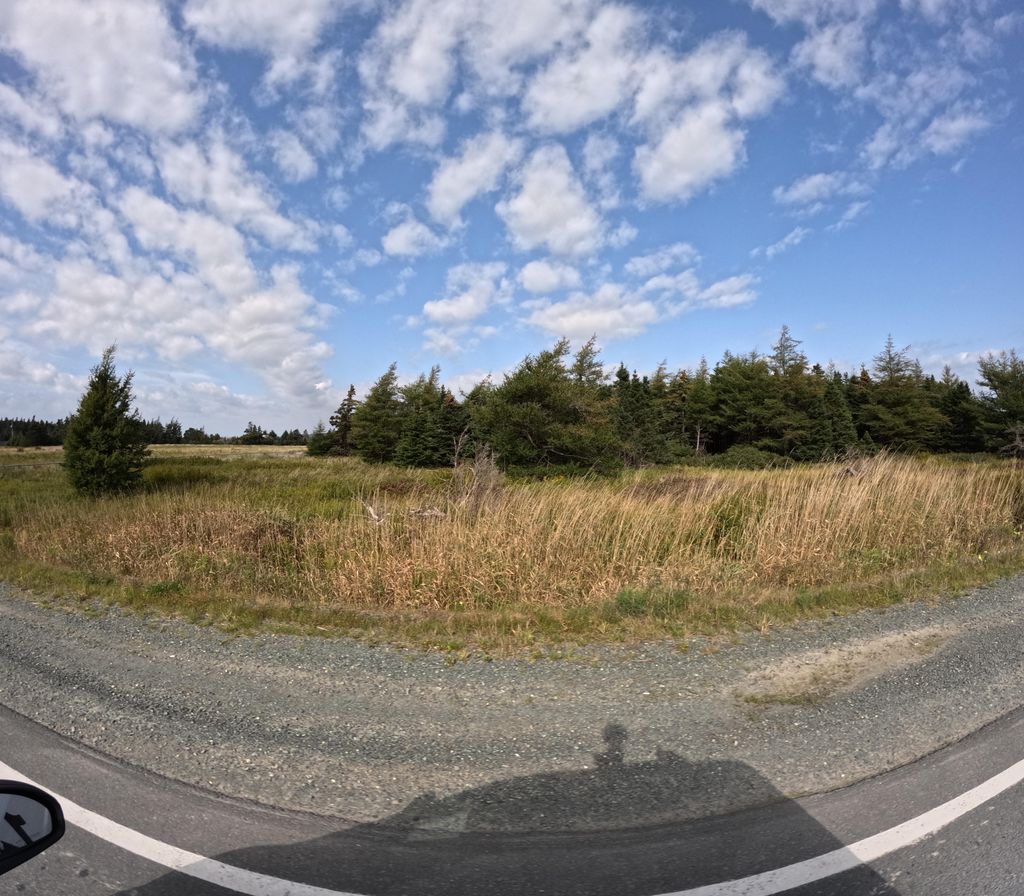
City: st_johns